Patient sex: M
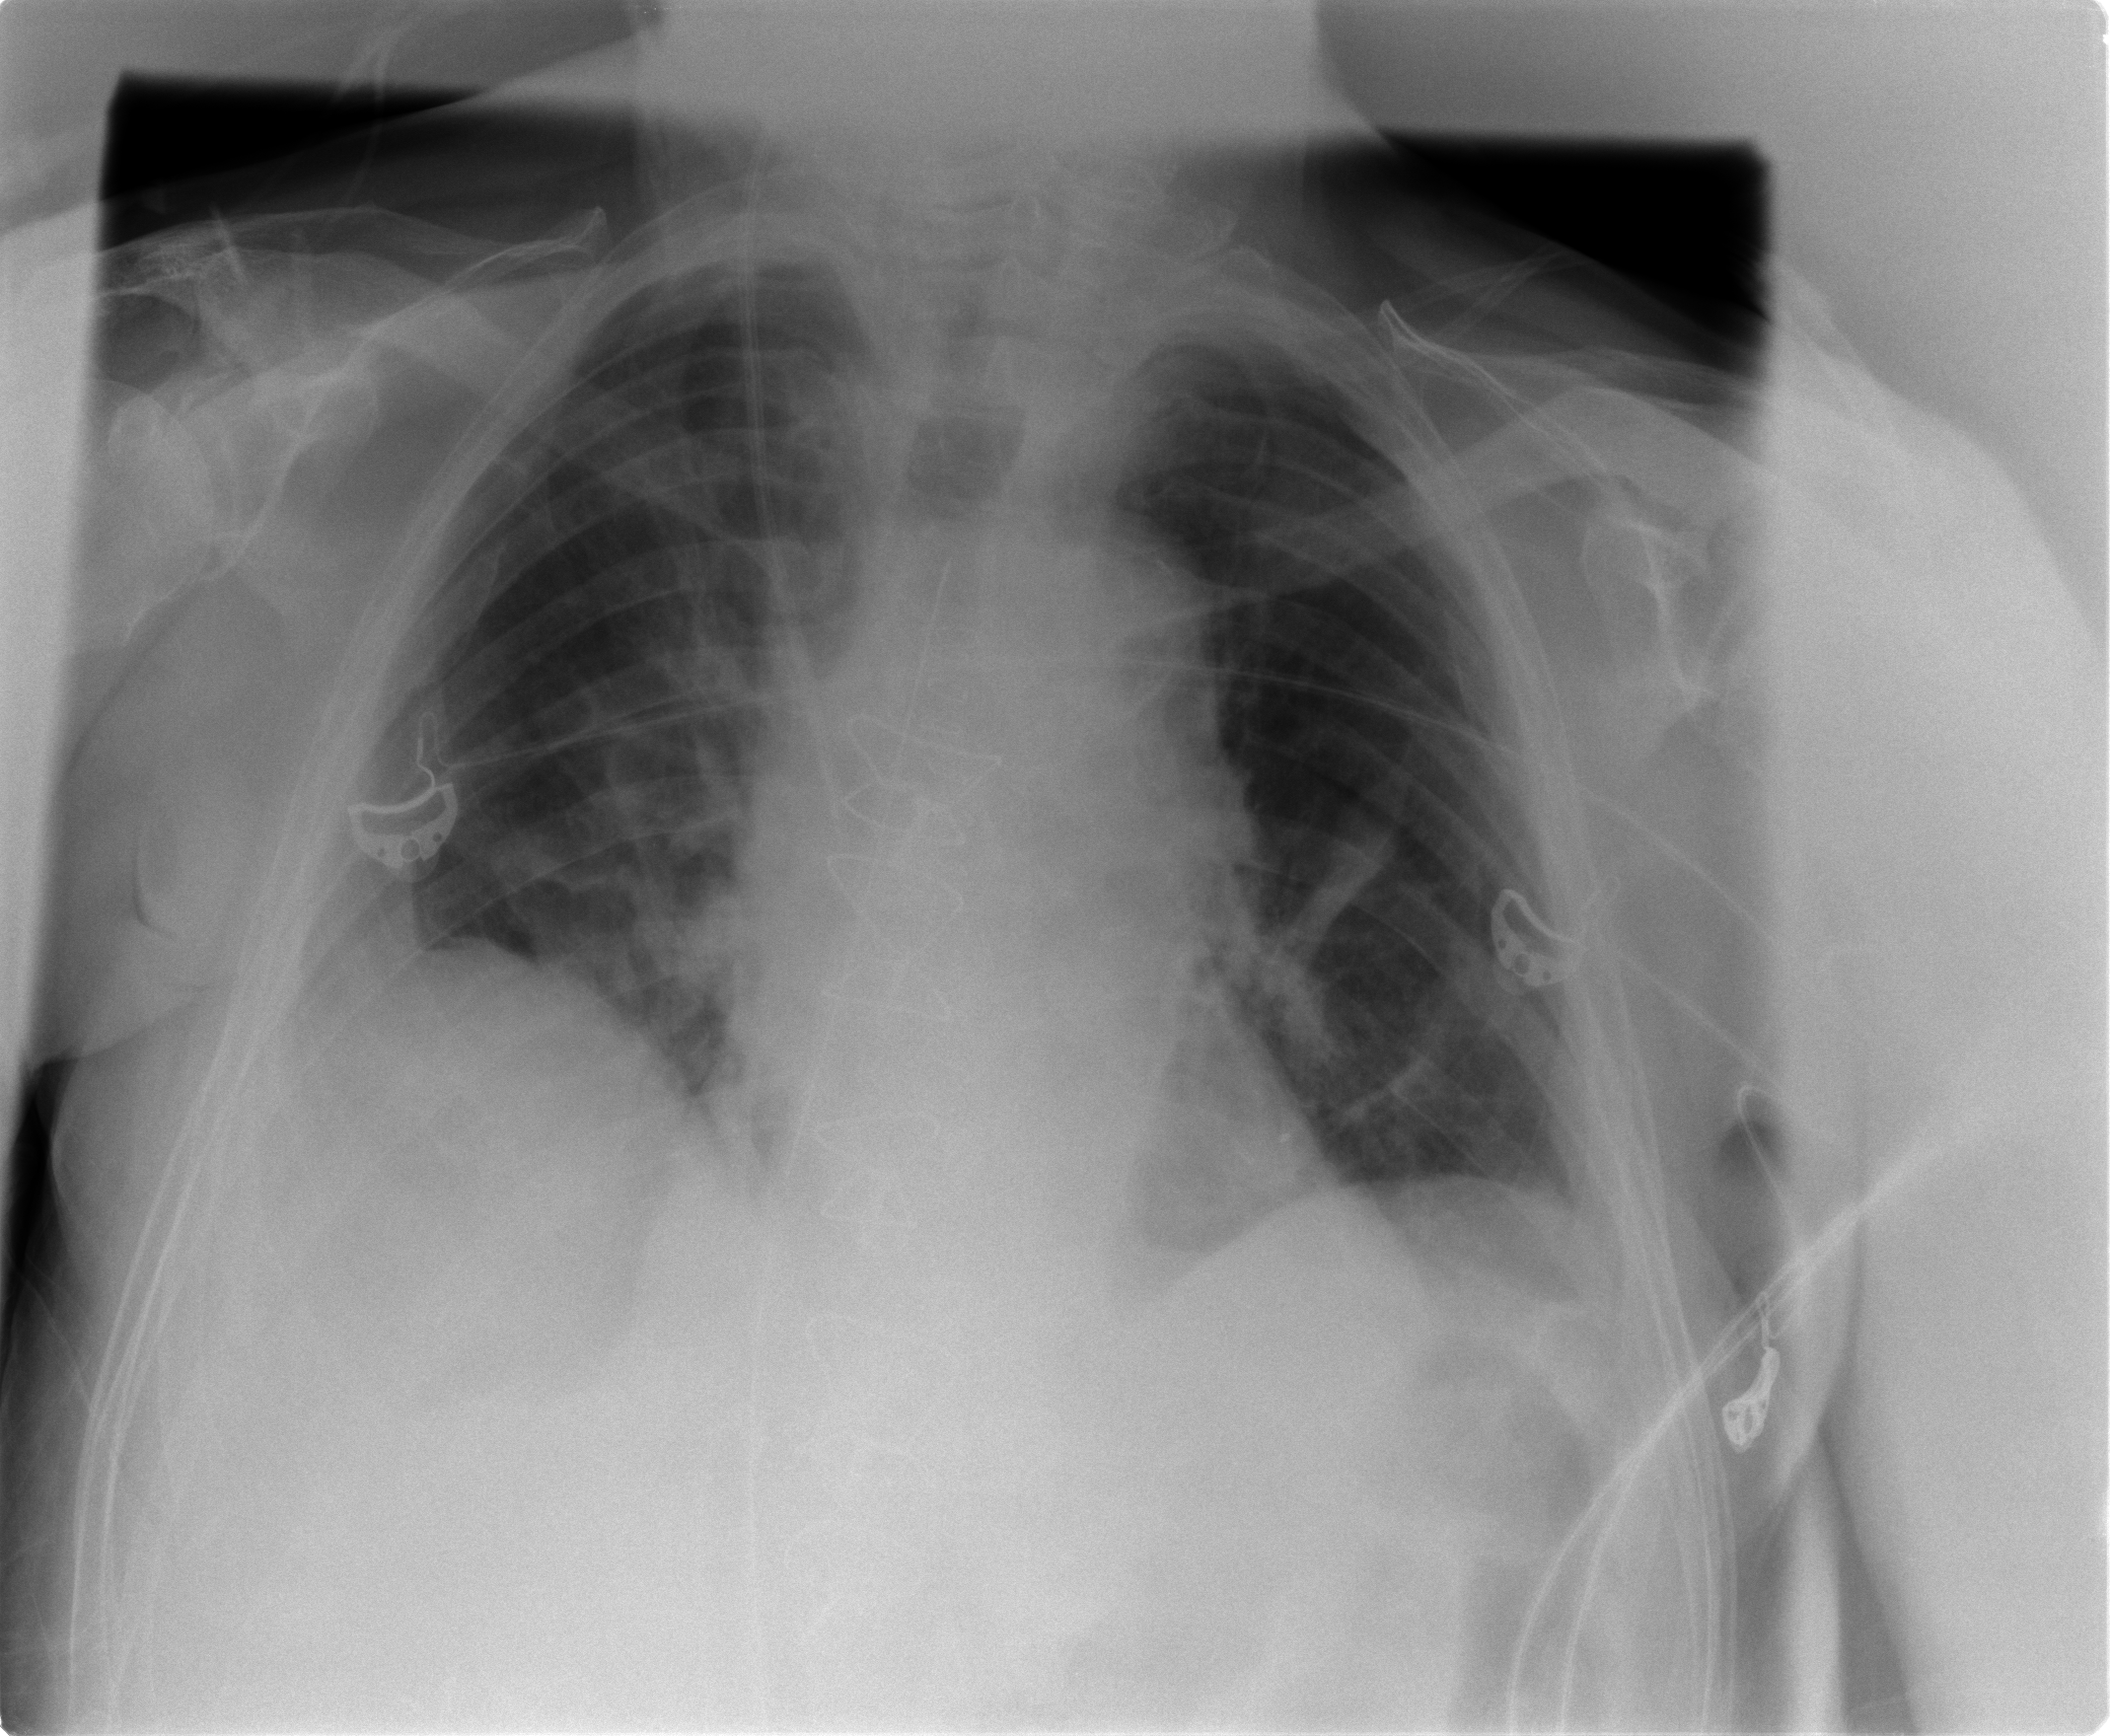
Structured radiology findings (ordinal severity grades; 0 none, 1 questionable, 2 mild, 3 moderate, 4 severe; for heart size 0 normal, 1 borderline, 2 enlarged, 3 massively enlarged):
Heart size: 0
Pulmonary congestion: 2
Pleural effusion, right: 2
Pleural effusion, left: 0
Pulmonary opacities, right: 0
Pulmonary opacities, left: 0
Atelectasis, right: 2
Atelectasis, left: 2